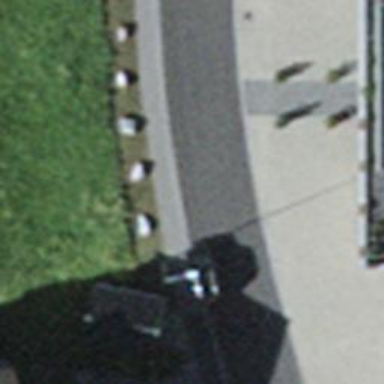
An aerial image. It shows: Paved residential road.